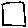
Label: square